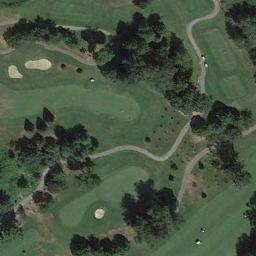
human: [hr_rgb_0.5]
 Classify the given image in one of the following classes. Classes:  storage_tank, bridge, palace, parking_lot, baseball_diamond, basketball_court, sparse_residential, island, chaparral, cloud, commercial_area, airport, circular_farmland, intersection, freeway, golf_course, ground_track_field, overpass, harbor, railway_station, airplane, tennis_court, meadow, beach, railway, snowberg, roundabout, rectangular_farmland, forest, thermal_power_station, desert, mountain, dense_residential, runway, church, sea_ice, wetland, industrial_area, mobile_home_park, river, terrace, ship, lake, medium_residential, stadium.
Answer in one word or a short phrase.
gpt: golf_course